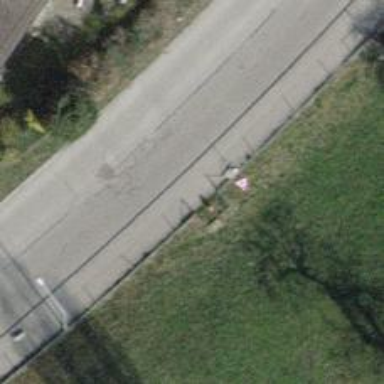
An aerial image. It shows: Sidewalk.